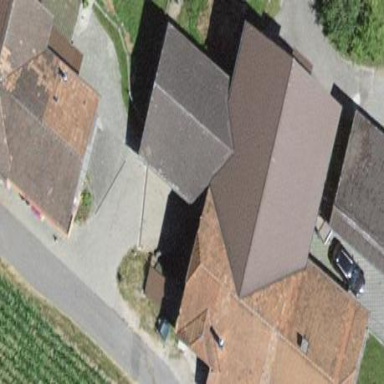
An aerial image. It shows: Farm building.